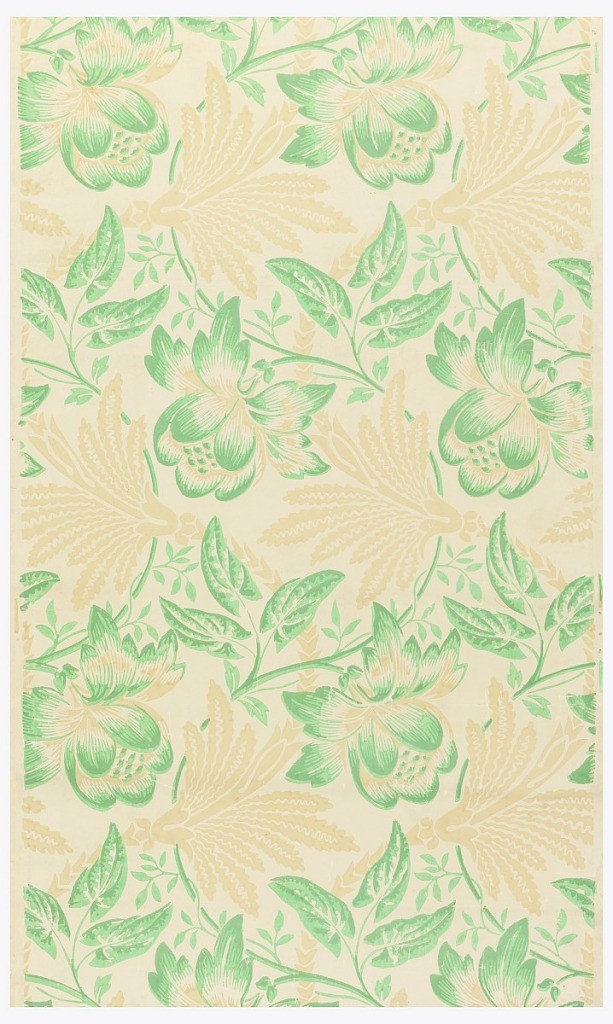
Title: Sidewall
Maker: Zuber & Cie, Rixheim, Alsace, France, founded 1797
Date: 1832–33
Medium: wood-block printed on machine-made paper
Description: Three and one-half repeats of serpentine design of green morning glory foliage set with large peony-like blossoms and interwined with subordinate conventionalized foliage. Vining floral and foliate pattern, printed with green flowers on vine and tan leaves. Printed in buff and greens on tan ground.
Zuber Design No. 2791, in Zuber Archives, Livre No. 25.